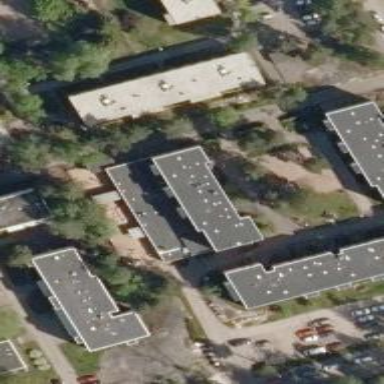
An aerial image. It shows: Flat roof kindergarten building.